Question: I used SPM to add packages to my project/App. In the package file
I wanted to set target to a dependency. I get this error anytime the app tries to build.
'''
// swift-tools-version:5.5
// The swift-tools-version declares the minimum version of Swift required to build this package.
import PackageDescription
let package = Package(
name: "Sycra",
products: [
.library(
name: "Sycra",
targets: ["Sycra"]),
],
dependencies: [
.package(url: "https://github.com/NordicSemiconductor/IOS-nRF-Mesh-Library", .upToNextMinor(from: "3.2.0"))
],
targets: [
define a module or a test suite.
.target(
name: "Sycra",
dependencies: ["NordicMesh"]),
.testTarget(
name: "SycraTests",
dependencies: ["Sycra"]),
]
)
'''

'''
dependency 'NordicMesh' in target 'Sycra' requires explicit declaration; reference the package in the target dependency with '.product(name: "NordicMesh", package: "IOS-nRF-Mesh-Library")'
'''
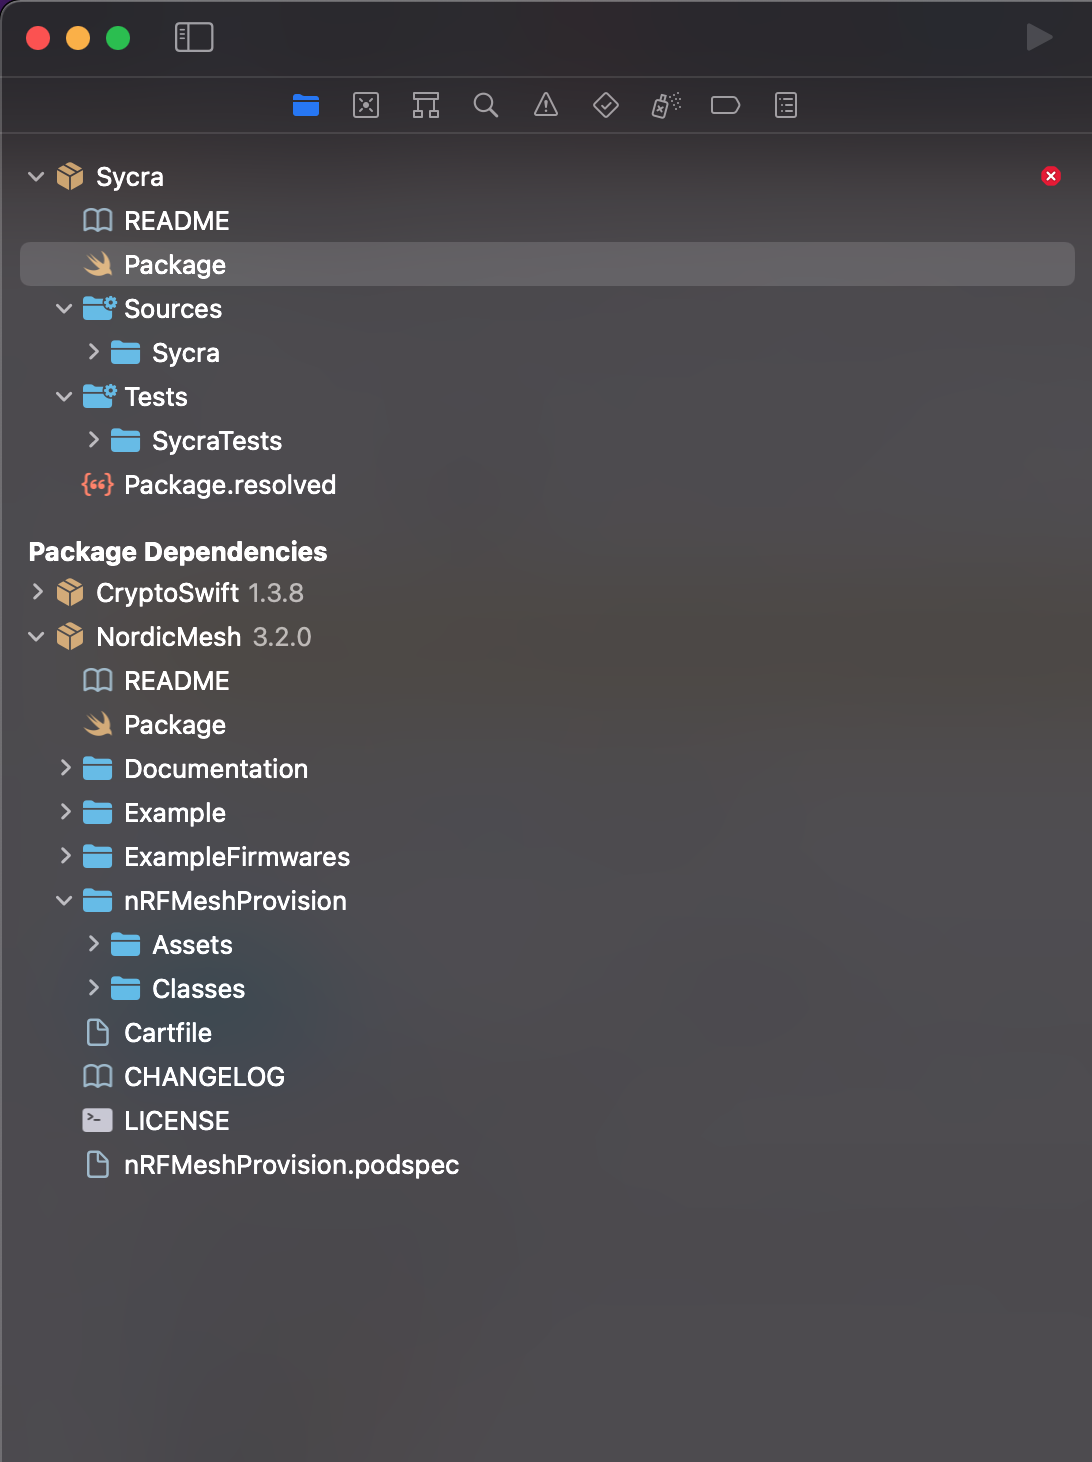
Answer: Actually the error message already tells you what you have to do:
add
'''
.product(name: "NordicMesh", package: "IOS-nRF-Mesh-Library")
'''
to the dependencies array:
'''
... dependencies: [
.product(name: "NordicMesh", package: "IOS-nRF-Mesh-Library") //<<< like this
//other dependencies
]),
'''